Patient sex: F
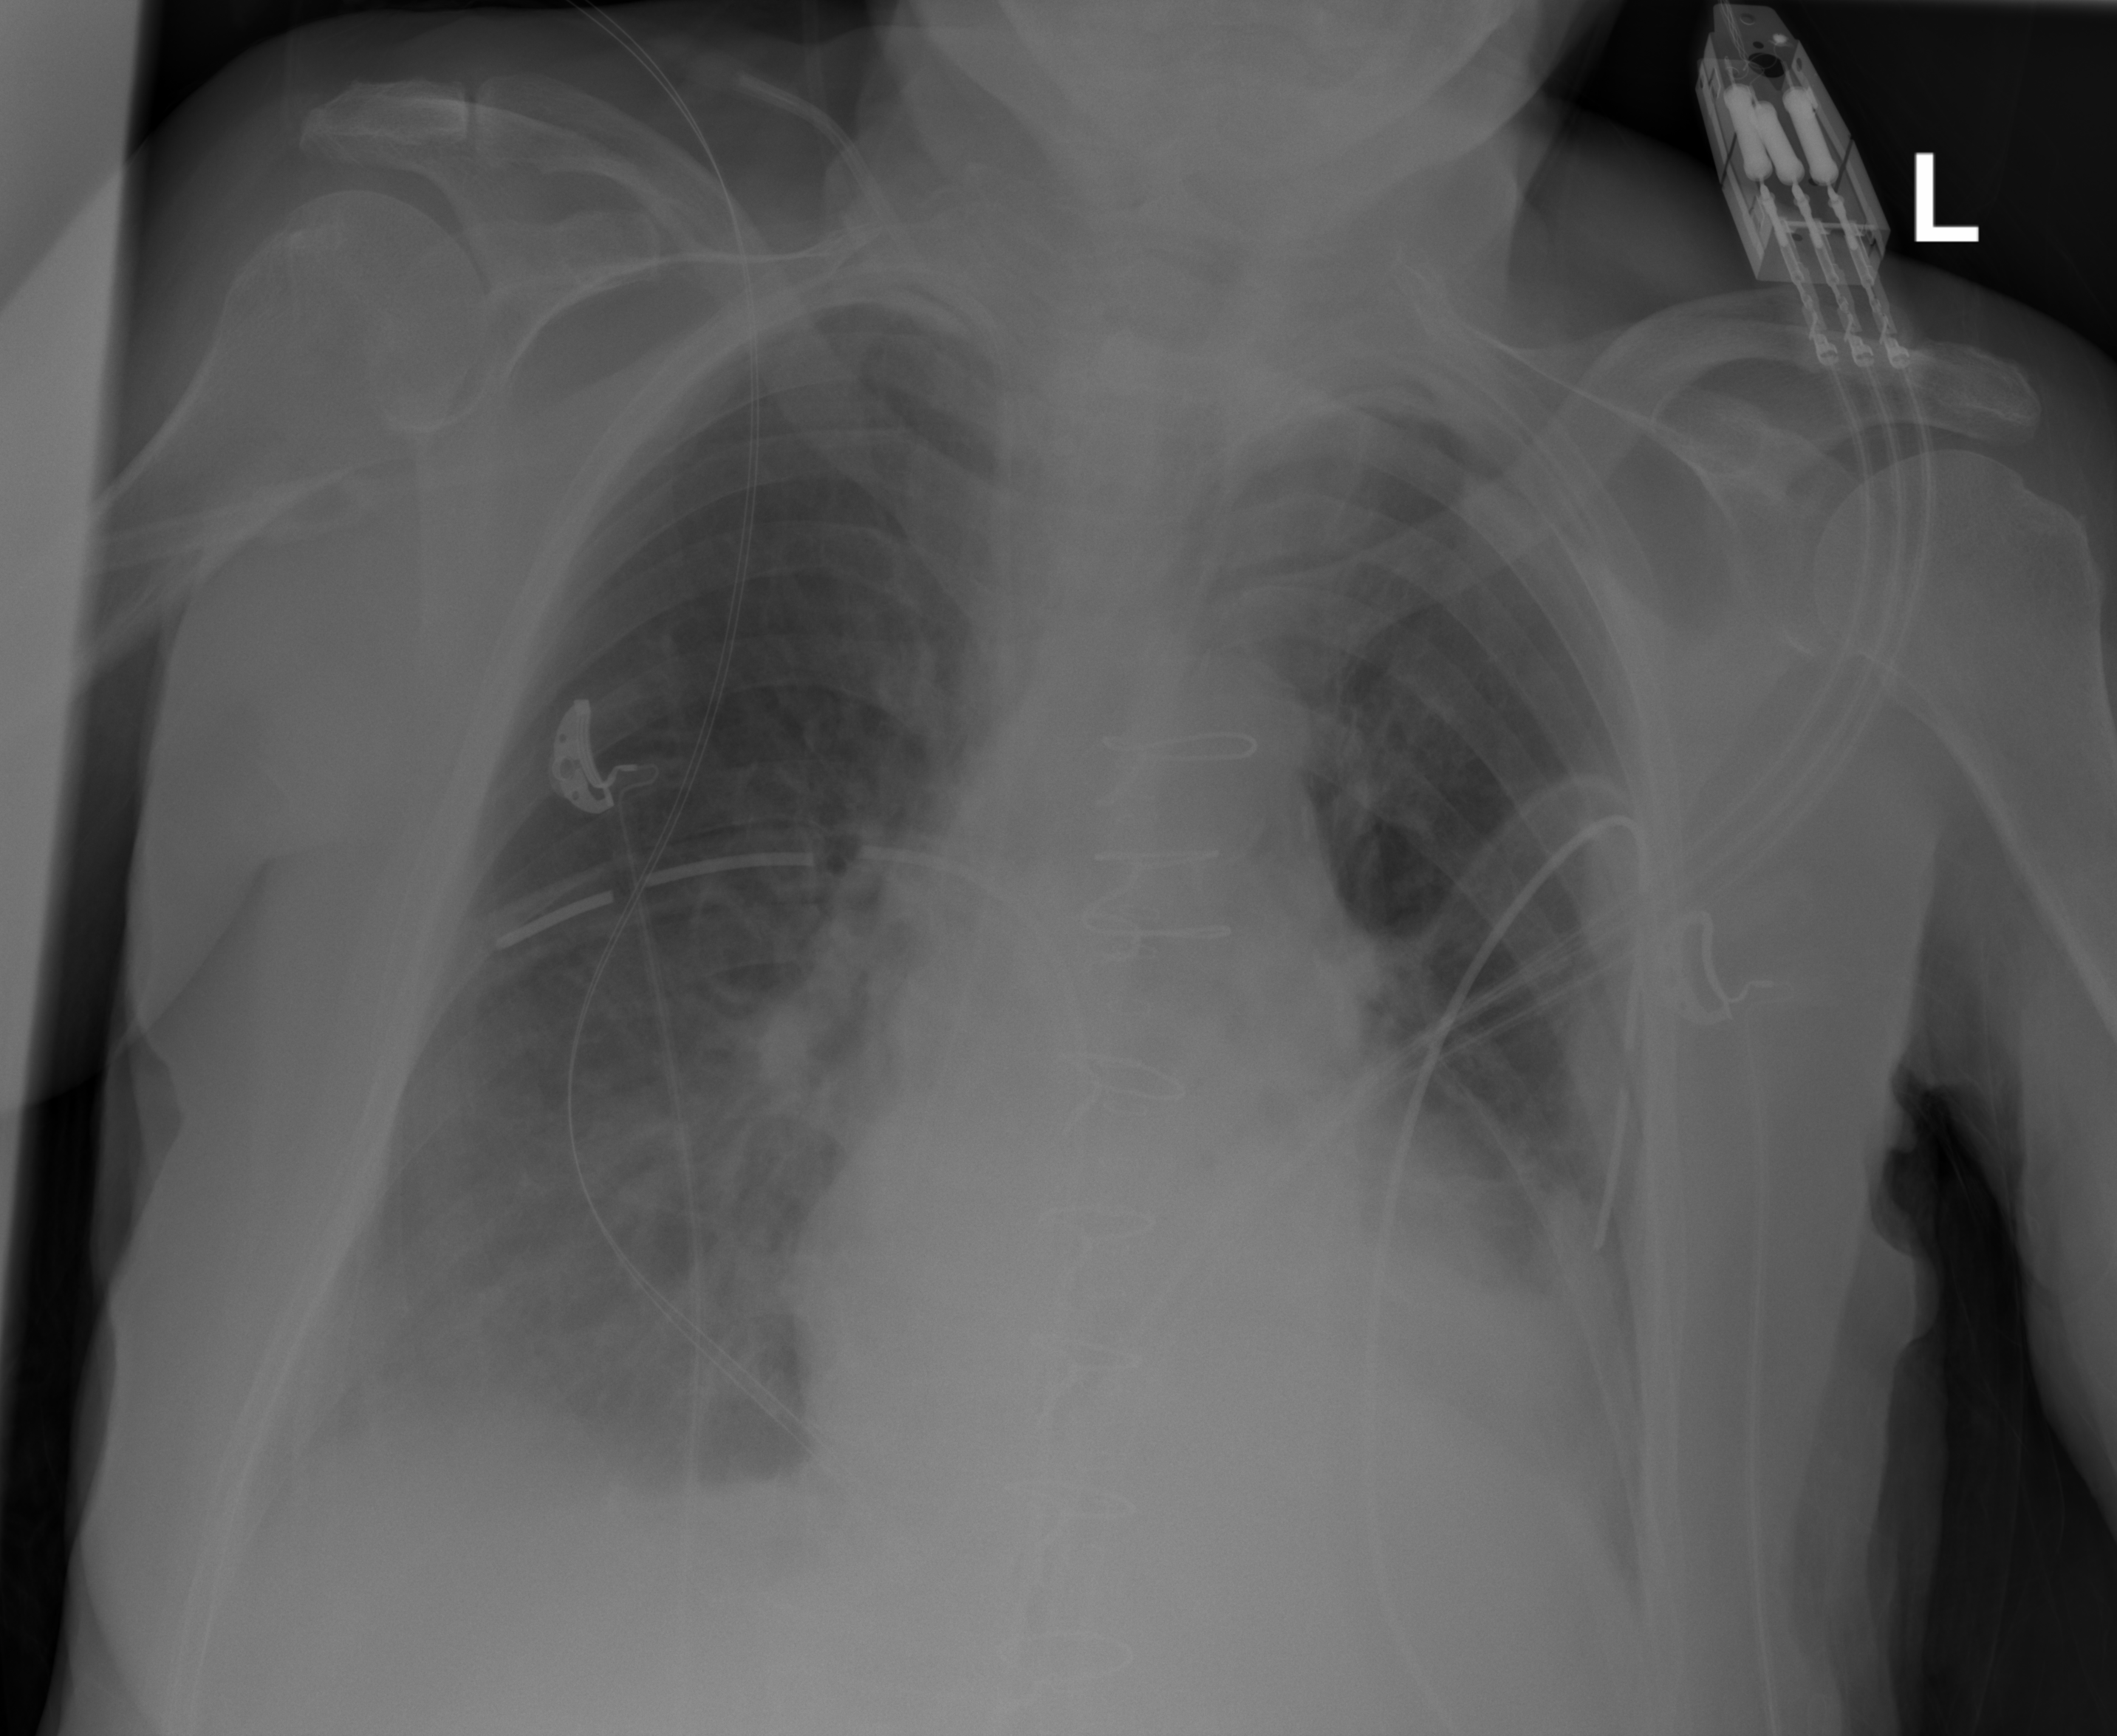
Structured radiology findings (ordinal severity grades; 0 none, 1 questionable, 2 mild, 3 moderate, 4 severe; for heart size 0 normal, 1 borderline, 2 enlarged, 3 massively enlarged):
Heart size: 2
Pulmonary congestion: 2
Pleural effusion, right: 2
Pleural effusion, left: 2
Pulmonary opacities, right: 2
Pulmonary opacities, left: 2
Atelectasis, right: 2
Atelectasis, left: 3